Question: I'm writing a program that is a simple puzzle game - all but one cells are filled with buttons and you have to order them properly by moving them around using the only one empty cell. The first version was a 3x3 grid with 8 buttons + one invisible. However, now I want to enable users to change the number of rows and columns. I need to use sliders to manipulate height and width. Unfortunately, I have no idea how can I manipulate the grid during runtime. Here's a screenshot of what I have at the moment:
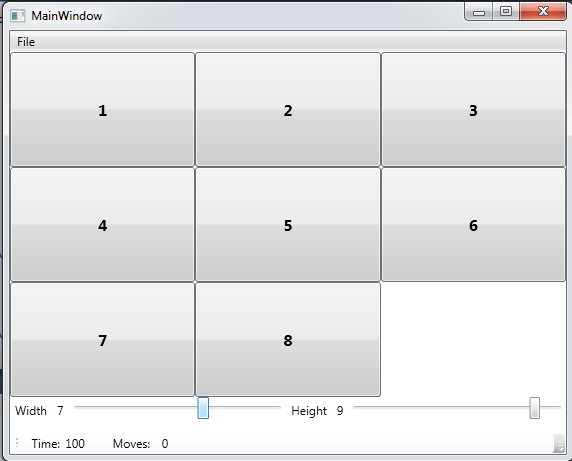
Answer: Unless WPF is far different from Silverlight, can't you just programmatically alter the column/grid definitions?
(just warning, writing this in notepad as I don't have visual studio with me to check, so I'm just going by memory)
'''
myGrid.Columns.Clear();
myGrid.Rows.Clear();
int buttonNumber = 0;
double buttonWidth = GridWidth / numberOfColumns;
double buttonHeight = GridHeight / numberOfRows;
for (int columnNumber = 0; columnNumber < numberOfColumns; columnNumber++)
{
var column = new ColumnDefinition();
myGrid.Columns.Add(column);
for (int rowNumber = 0; rowNumber < numberOfRows; rowNumber++)
{
var row = new RowDefinition();
myGrid.Rows.Add(row);
var button = new Button();
button.Content = ++buttonNumber;
button.Width = buttonWidth;
button.Height = buttonHeight;
Grid.SetColumn(button, columnNumber);
Grid.SetRow(button, rowNumber);
}
}
'''